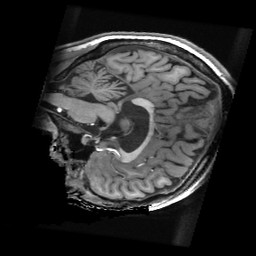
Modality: T1w
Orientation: sagittal
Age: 30
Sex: male